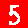
Digit: 5